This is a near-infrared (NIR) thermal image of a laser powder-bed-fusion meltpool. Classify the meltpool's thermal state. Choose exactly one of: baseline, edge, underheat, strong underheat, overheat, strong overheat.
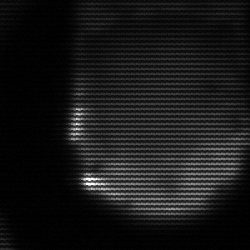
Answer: edge